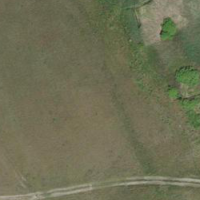
EUNIS habitat code: 16
Species observed at this site:
Lysimachia vulgaris